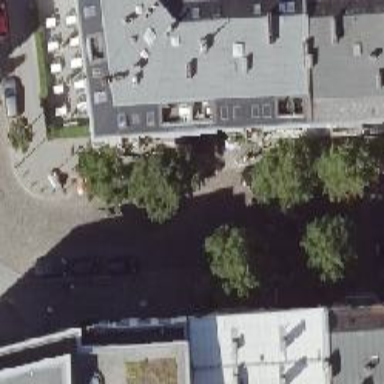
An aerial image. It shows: Street object named "Am Bahnhof Westend".